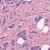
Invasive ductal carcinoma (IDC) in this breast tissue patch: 1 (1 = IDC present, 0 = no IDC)